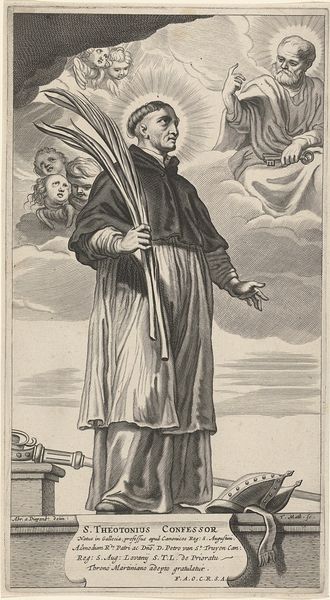
Titel: H. Theotonius
Künstler: Theodor Matham
Standort: Amsterdam
Institution: Rijksmuseum
Schlagwörter: gott, himmel, mann, weiß, wolken, finger, frisur, köpfe, schwarz, zeichnung, wolke, gesichter, sockel, vorhang, kirche, sonne, gewand, kutte, mantel, pflanze, pflanzen, engel, schrift, stab, mauer, wetter, bischof, kartusche, zeigefinger, inschrift, podest, unterschrift, buch, strahlen, stich, titel, schwarzweiß, text, habit, lilie, schein, palmzweig, prediger, prister, heiligenschein, jesus, götter, priester, predigt, erscheinung, heiliger, mitra, mönche, tiara, büschel, macht, schlüssel, gottheit, lilien, heilig, kupferstich, petrus, josef, zepter, bildchen, tonsur, latein, lateinisch, paradis, warnung, predigen, bischofsstab, paulus, soutane, zeigefinder, mytra, heiliger josef, theotonius, predigd